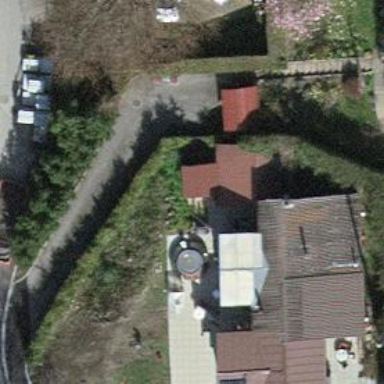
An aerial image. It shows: Detached building.